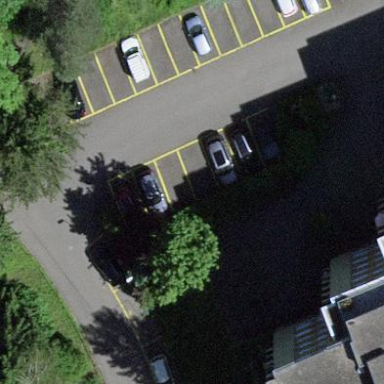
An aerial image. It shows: Street side parking area.